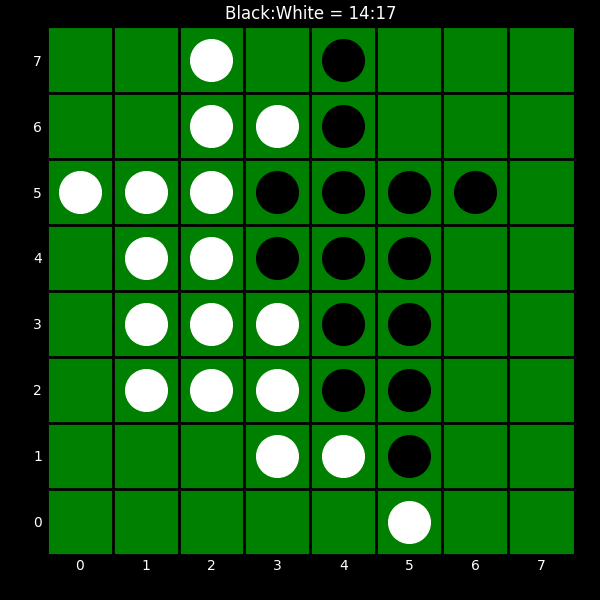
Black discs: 14
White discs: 17